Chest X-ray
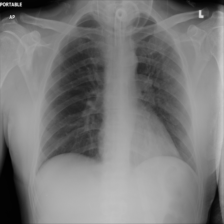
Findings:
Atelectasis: negative
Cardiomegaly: negative
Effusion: negative
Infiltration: negative
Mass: negative
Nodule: negative
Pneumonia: negative
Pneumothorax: negative
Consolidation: negative
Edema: negative
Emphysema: negative
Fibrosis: negative
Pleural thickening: negative
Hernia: negative